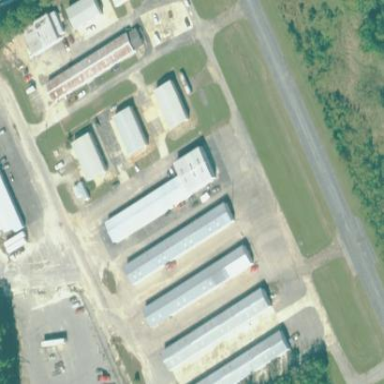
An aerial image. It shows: Hangar building at the airport.